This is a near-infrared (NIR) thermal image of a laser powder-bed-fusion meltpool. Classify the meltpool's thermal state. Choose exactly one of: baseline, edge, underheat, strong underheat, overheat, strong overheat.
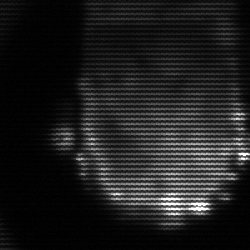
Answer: baseline